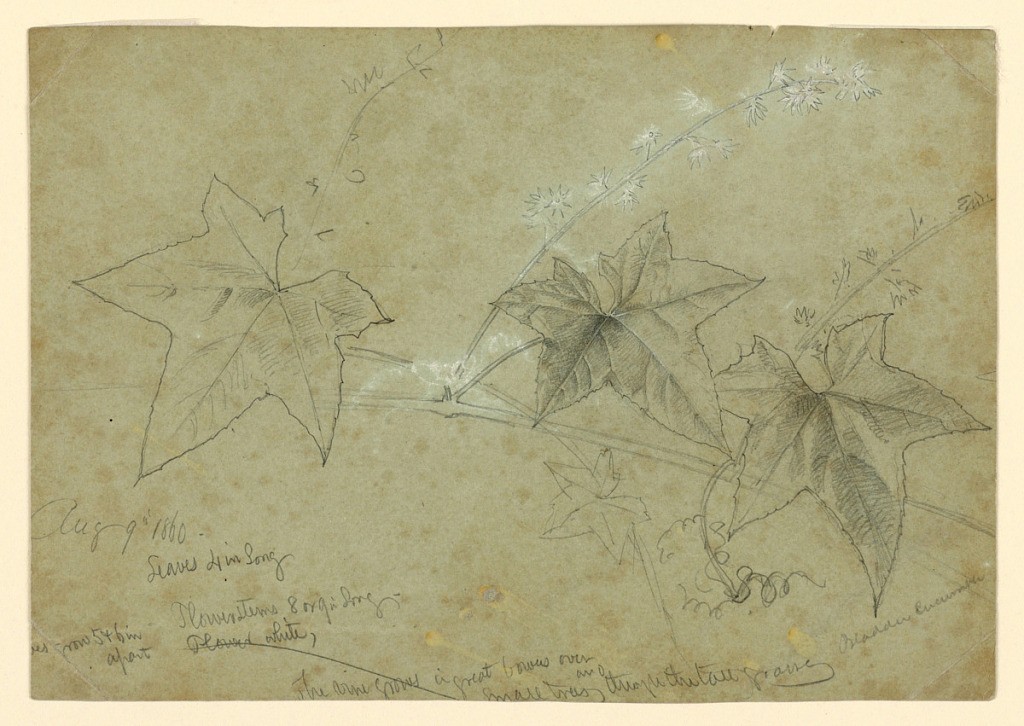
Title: Study of foliage
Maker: William Trost Richards, American, 1833–1905
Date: August 9, 1860
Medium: Graphite and chalk on paper
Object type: Drawing
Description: Sketch of a vine with foliage.